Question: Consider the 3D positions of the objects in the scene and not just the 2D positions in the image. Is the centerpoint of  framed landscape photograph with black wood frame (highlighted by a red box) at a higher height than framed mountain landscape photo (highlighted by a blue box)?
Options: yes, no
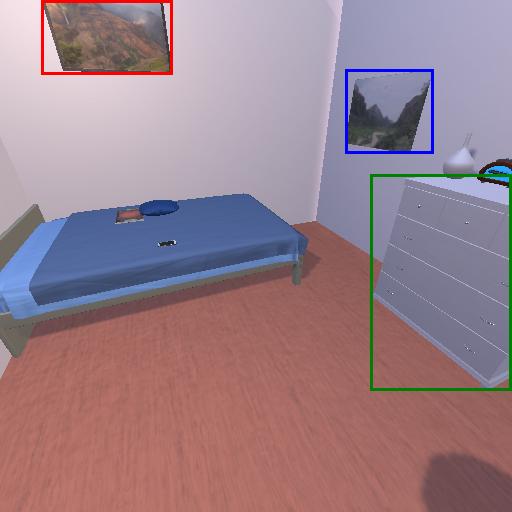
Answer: yes